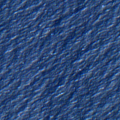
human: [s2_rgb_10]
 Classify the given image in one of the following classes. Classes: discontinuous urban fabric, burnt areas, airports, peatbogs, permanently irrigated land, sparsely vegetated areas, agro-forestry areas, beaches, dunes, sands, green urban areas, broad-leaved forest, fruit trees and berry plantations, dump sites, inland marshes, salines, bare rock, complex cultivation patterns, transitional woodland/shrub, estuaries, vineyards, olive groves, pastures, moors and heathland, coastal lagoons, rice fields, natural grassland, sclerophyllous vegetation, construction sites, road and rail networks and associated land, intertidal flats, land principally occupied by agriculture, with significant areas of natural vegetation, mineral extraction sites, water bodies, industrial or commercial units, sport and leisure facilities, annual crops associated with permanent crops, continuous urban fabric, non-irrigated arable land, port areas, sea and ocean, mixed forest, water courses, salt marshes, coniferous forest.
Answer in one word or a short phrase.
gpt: sea and ocean